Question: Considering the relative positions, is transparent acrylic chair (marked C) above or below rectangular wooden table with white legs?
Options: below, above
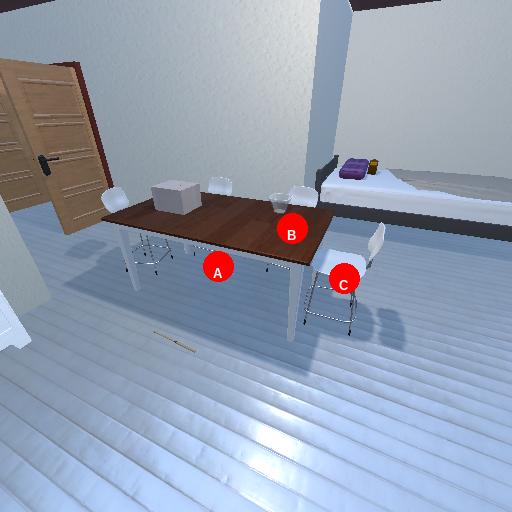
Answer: below